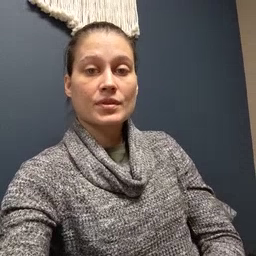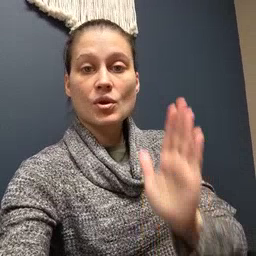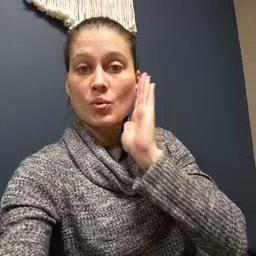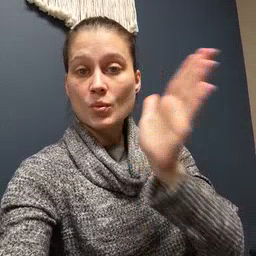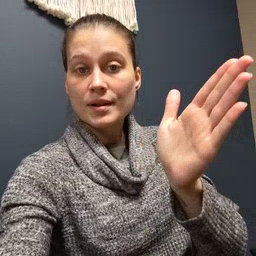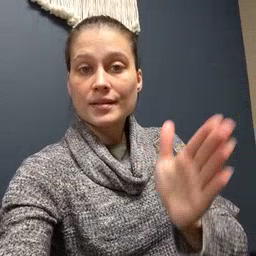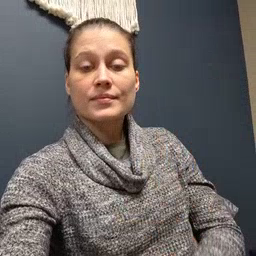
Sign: will